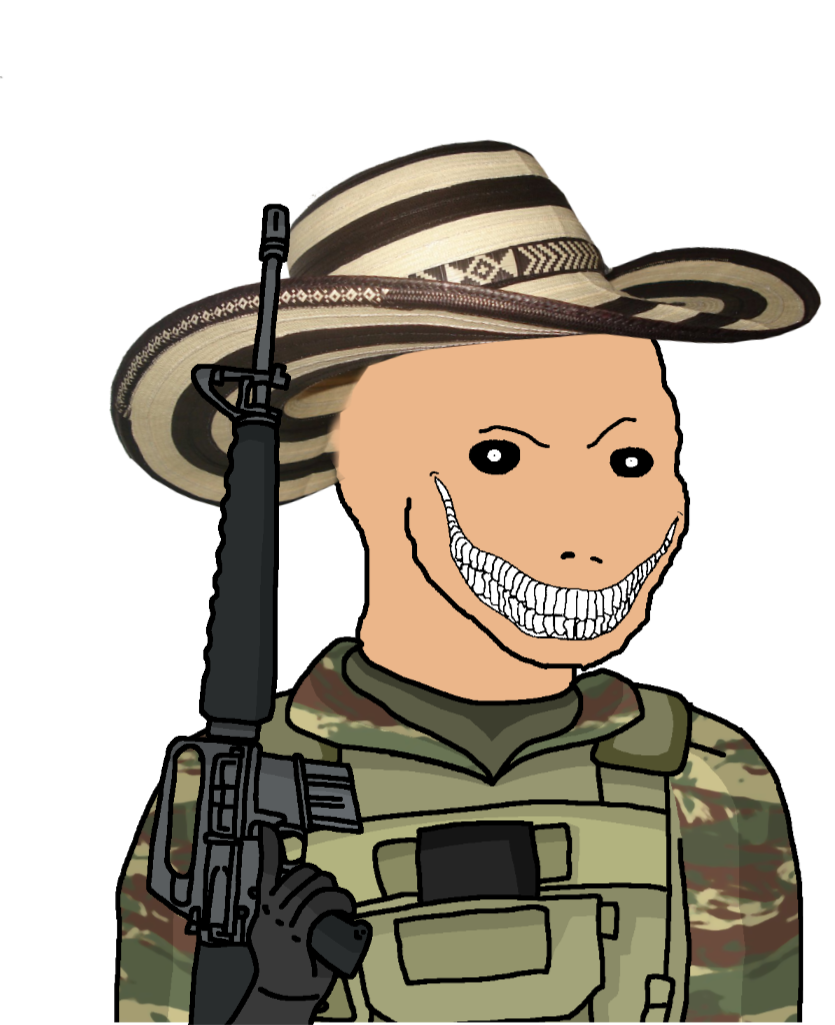
Label: 5_Oomer